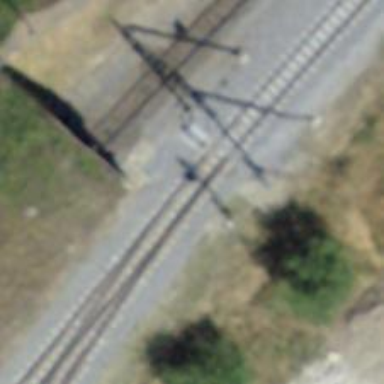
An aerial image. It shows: Railway switch.